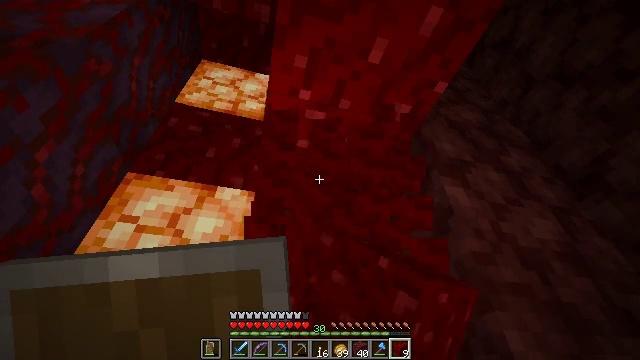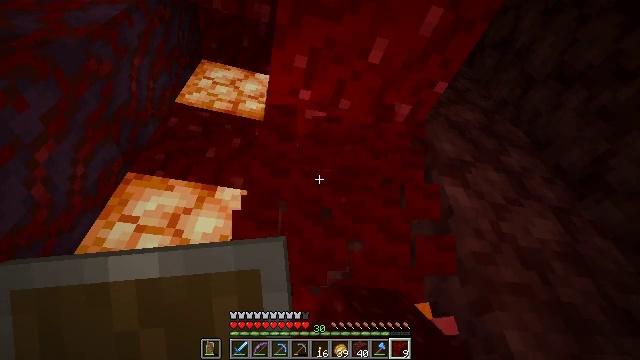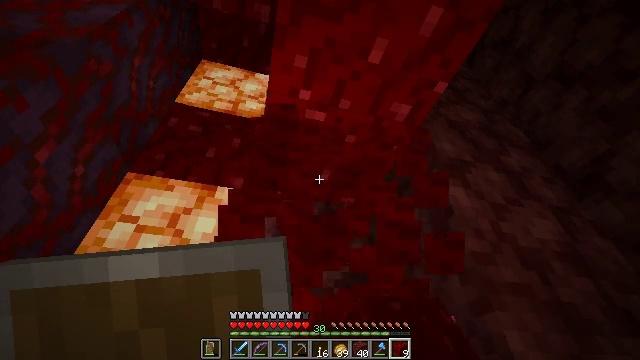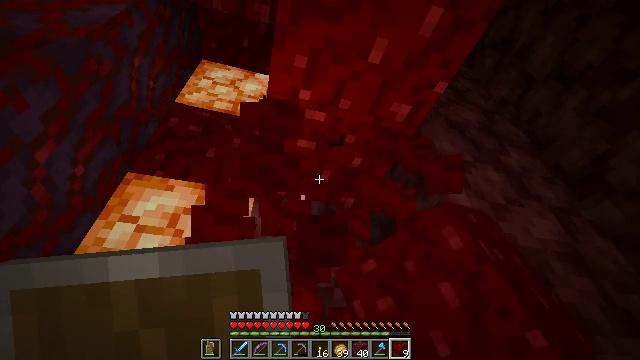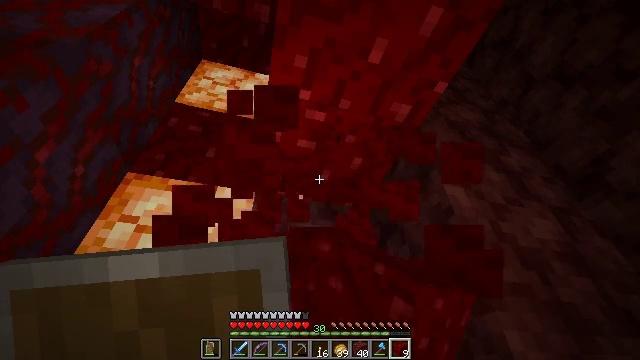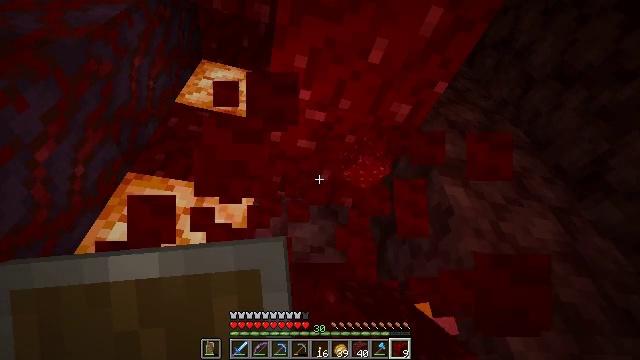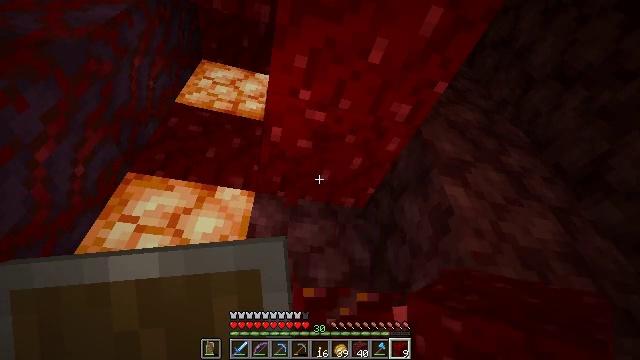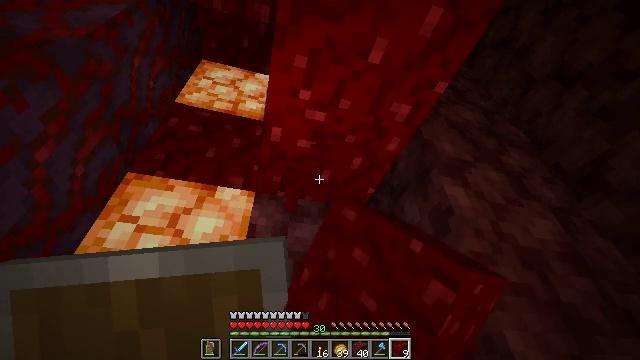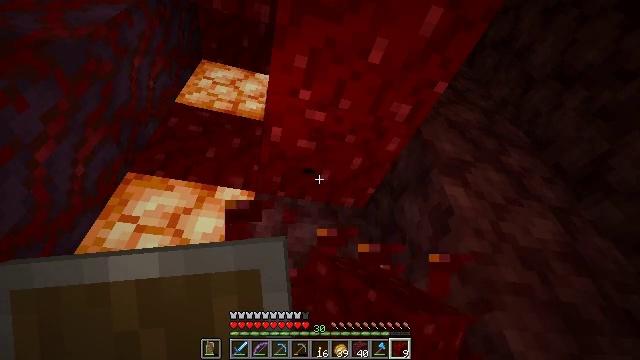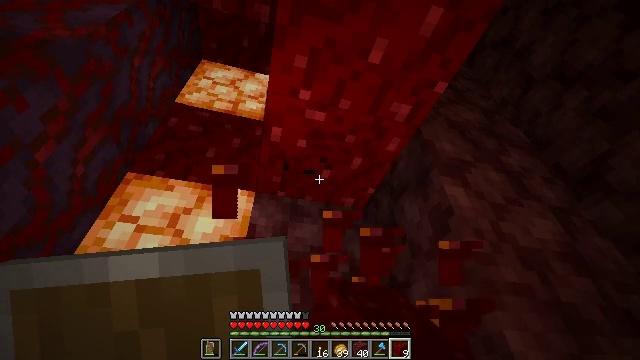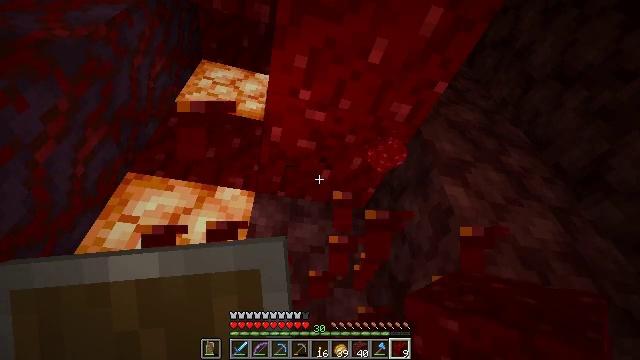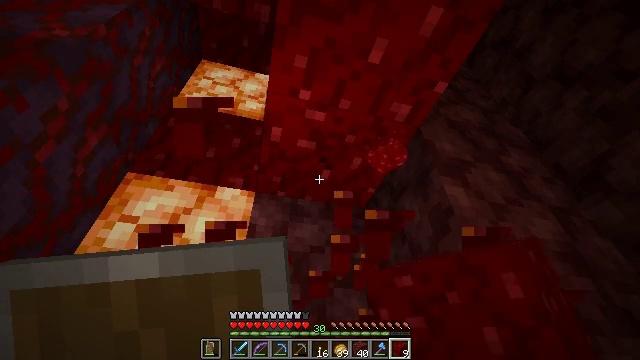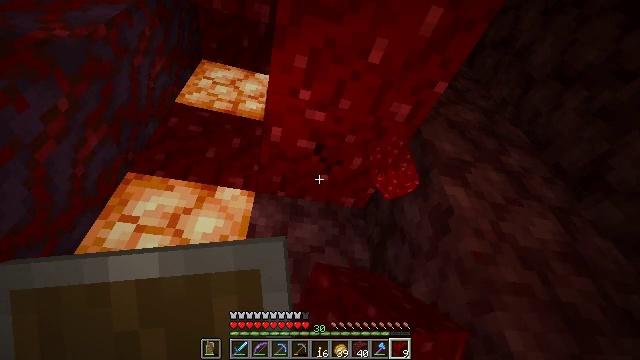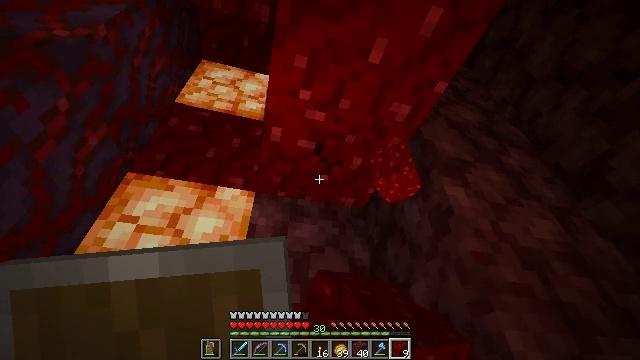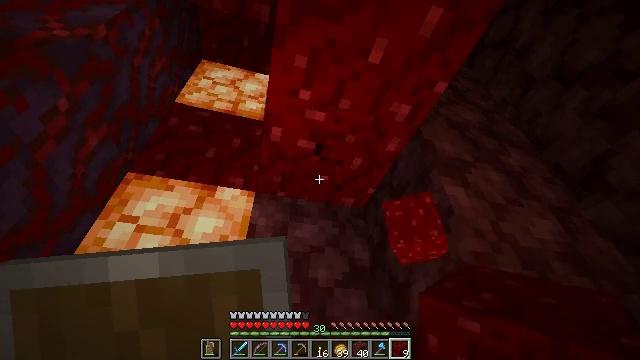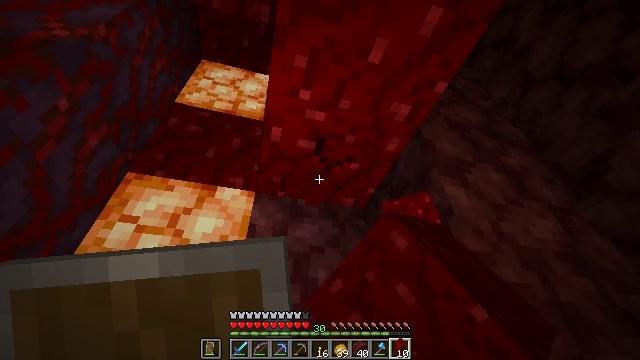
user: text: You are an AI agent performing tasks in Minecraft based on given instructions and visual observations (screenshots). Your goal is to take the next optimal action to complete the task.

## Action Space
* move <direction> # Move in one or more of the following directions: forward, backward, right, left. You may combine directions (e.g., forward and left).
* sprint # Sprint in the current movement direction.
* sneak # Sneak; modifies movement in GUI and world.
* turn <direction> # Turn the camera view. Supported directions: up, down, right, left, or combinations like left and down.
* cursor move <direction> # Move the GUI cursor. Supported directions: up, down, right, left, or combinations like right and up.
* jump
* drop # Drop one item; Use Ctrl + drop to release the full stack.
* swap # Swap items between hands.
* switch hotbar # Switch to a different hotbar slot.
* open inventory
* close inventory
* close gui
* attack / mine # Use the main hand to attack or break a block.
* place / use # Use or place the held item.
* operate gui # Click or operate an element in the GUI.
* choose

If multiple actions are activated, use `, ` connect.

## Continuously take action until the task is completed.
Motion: motion action
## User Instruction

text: Break the nether wart block with a tool.
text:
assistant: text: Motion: attack / mine
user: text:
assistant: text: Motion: attack / mine
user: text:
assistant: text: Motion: attack / mine
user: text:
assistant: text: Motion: attack / mine
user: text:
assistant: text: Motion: attack / mine
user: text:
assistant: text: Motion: attack / mine
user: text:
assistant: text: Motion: attack / mine
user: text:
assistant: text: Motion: attack / mine
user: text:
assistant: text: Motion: attack / mine
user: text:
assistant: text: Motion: attack / mine
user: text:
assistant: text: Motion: attack / mine
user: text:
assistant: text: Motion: attack / mine
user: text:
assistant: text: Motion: attack / mine
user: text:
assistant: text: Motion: attack / mine
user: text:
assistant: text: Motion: attack / mine
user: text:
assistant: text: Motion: attack / mine
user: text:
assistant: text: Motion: attack / mine
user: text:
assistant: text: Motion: attack / mine
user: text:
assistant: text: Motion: attack / mine
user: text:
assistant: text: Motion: attack / mine
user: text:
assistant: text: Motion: attack / mine
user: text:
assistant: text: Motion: attack / mine
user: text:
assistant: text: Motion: attack / mine
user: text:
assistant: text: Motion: attack / mine
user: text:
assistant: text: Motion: attack / mine
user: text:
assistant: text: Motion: attack / mine
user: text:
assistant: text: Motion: attack / mine
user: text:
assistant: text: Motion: attack / mine
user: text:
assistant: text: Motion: attack / mine
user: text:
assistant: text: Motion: attack / mine